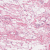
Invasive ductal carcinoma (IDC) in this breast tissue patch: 0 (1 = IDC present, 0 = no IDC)